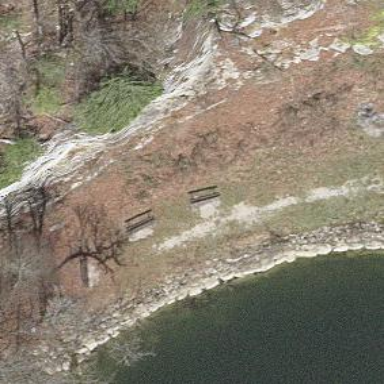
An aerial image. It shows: Brown bench in the vicinity.